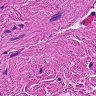
Metastatic tissue present: no